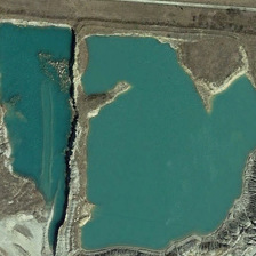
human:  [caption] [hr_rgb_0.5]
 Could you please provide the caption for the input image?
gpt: There are two ponds on the bare ground, and the white bank is close to a white line.

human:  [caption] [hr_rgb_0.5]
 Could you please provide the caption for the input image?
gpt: on bare ground are two ponds with white benches near a white line.

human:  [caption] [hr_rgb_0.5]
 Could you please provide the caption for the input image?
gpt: The bare land has two ponds with white banks near white lines.

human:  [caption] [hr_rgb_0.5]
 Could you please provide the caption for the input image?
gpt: this dirt dam separates the blue pond into two ponds next to a straight country road .

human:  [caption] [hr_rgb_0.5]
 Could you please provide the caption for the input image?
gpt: The white bank near the white line